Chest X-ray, AP view. Patient: 51 years old, sex F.
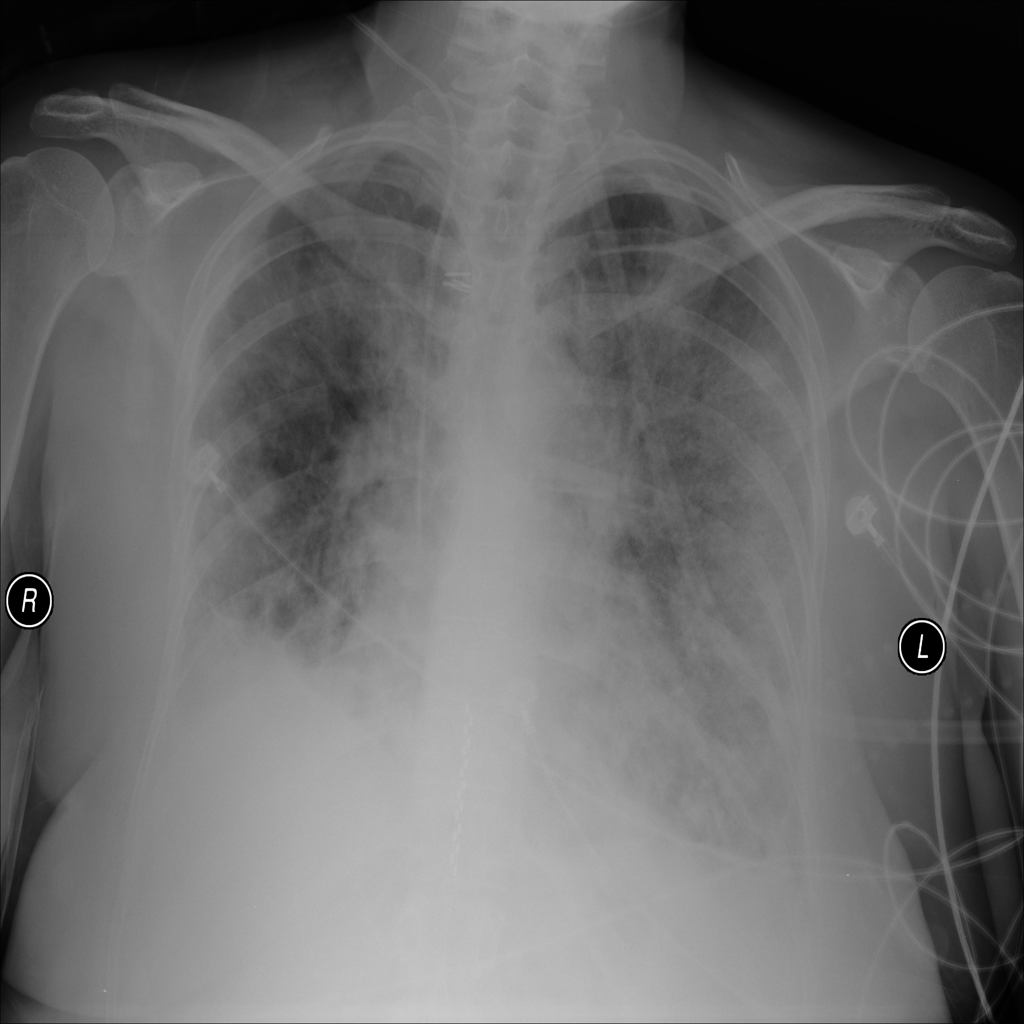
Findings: Edema, Infiltration